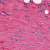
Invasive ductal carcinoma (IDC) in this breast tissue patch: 0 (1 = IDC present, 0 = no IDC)